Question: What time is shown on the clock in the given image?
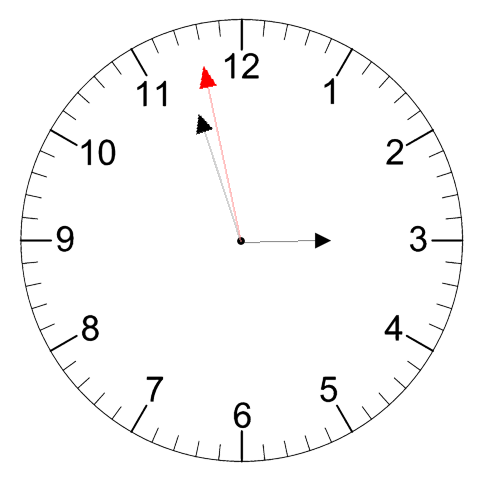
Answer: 02:56:58